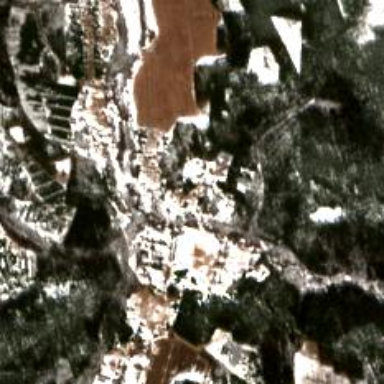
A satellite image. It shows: Small hamlet.